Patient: sex M, age 46
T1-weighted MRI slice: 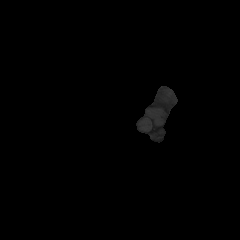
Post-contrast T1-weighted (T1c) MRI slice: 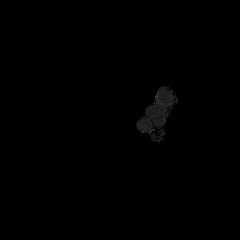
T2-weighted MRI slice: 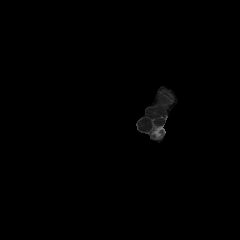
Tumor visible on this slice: no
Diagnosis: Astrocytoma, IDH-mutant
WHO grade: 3